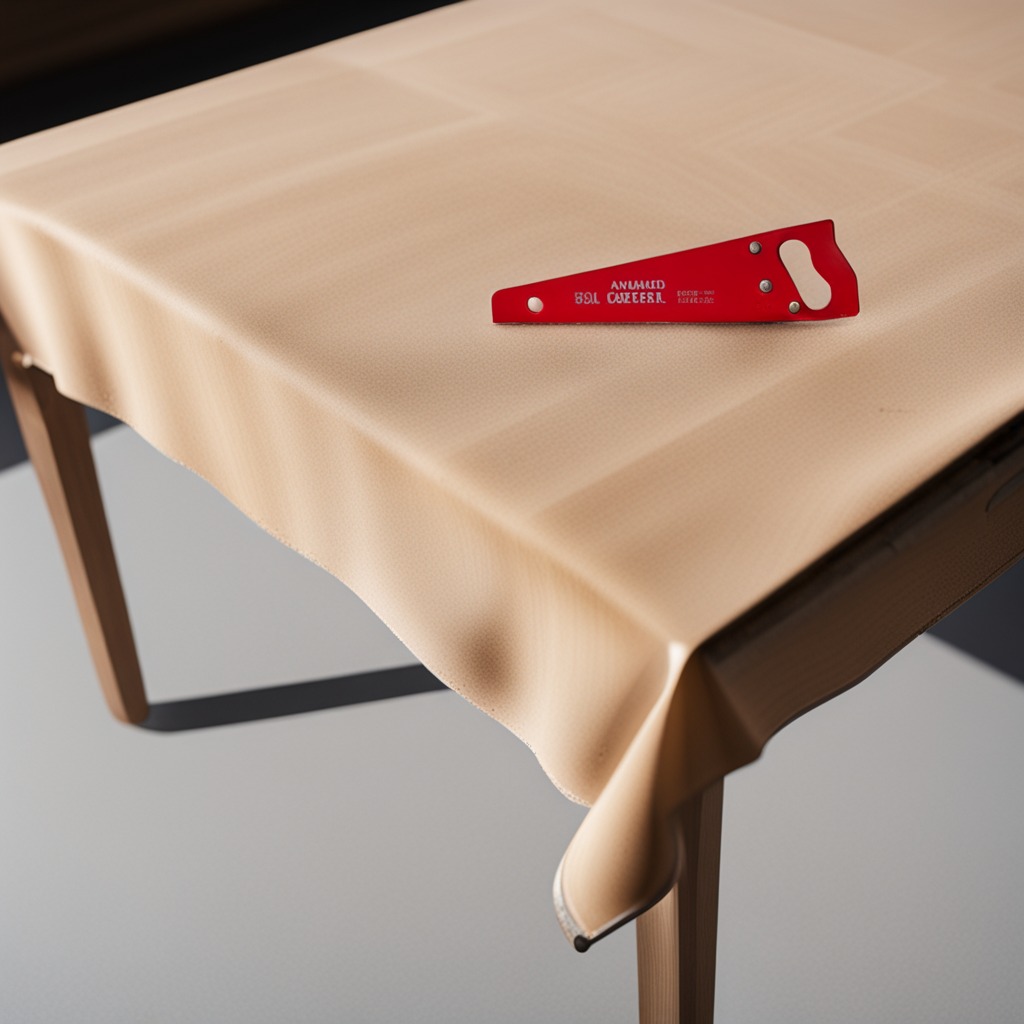
A metal saw is lying on the wooden table in the outdoor workshop.